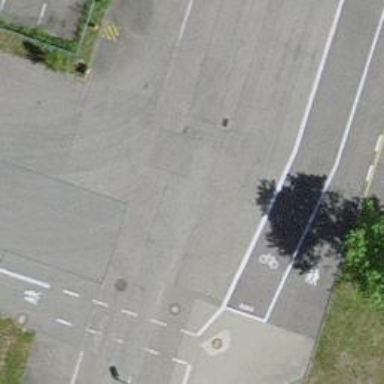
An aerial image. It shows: Uncontrolled zebra crossing on the road.